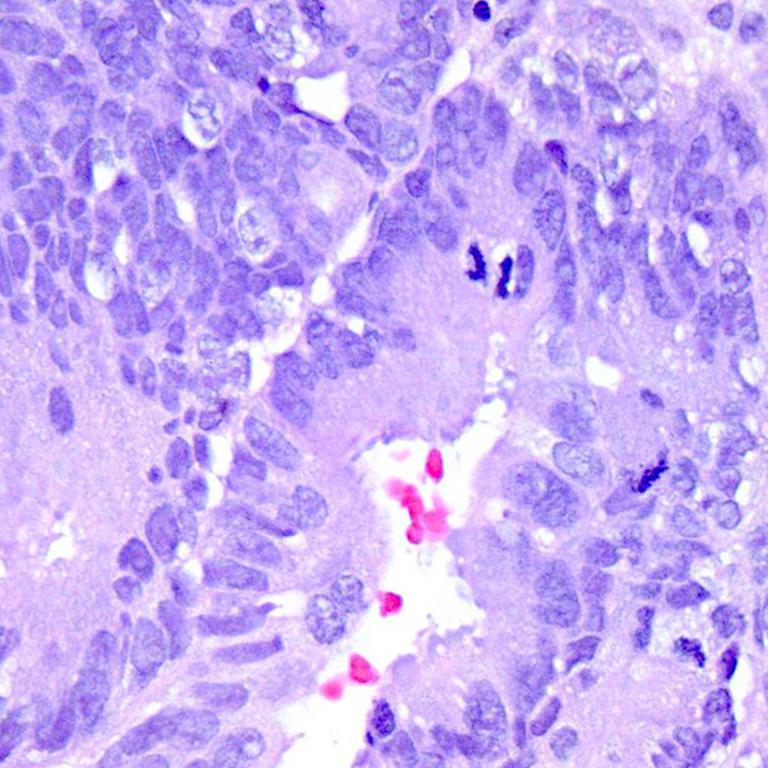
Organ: colon
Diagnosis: adenocarcinomas